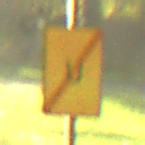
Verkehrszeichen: EndeUmleitung
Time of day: SunriseSunset
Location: Outdoor (Nature)
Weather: PartlyCloudy
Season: NotSpecified
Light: Natural